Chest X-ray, PA view. Patient: 42 years old, sex M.
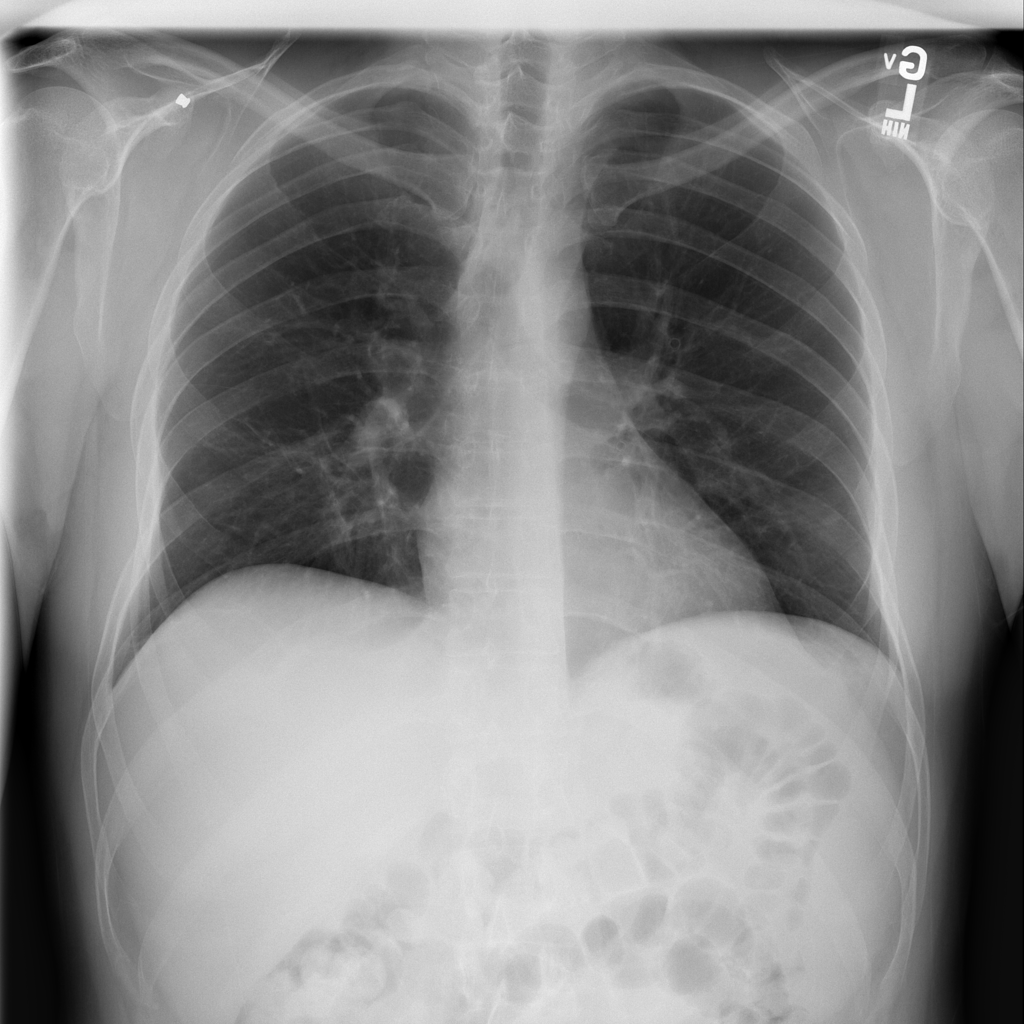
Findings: Atelectasis